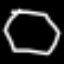
Label: octagon